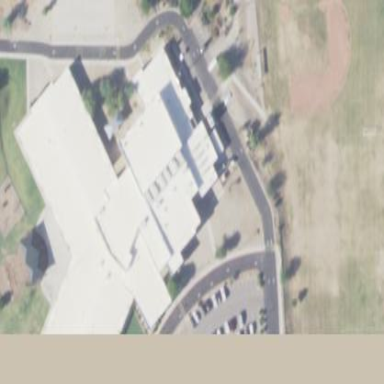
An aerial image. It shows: School building.